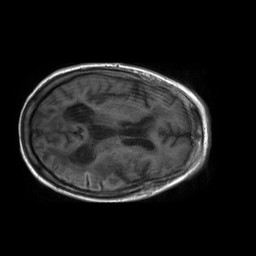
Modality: T1w
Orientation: axial
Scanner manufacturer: philips
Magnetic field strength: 1.5 T
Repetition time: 0.375 s
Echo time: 0.011 s